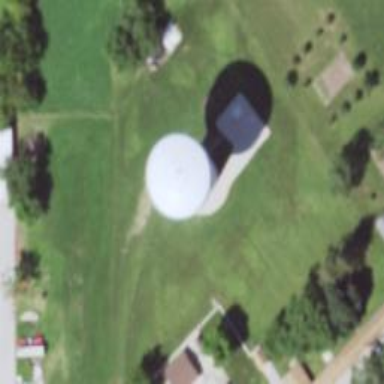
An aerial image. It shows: Water tower that is man-made.